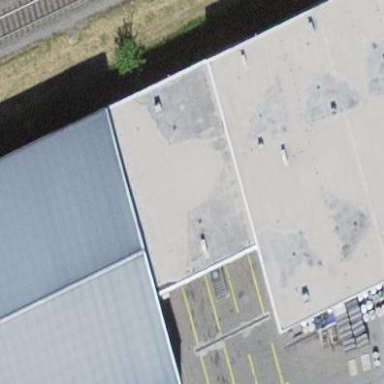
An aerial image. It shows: Warehouse.